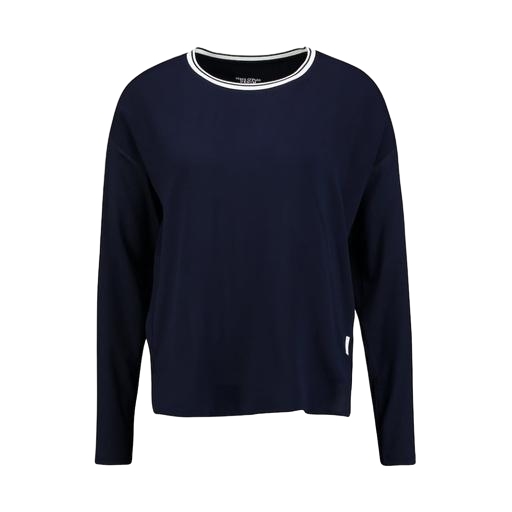
long-sleeve top, blue long-sleeve top, blue iconic women's long-sleeved t-shirt, white background